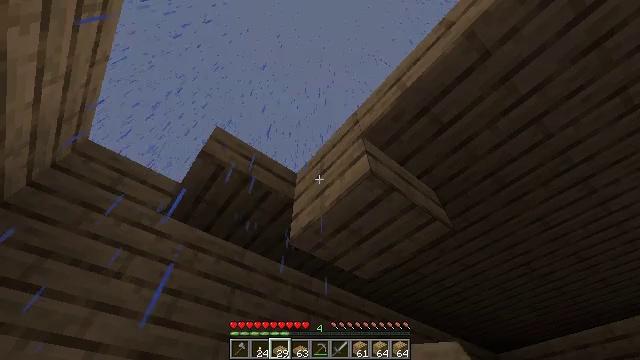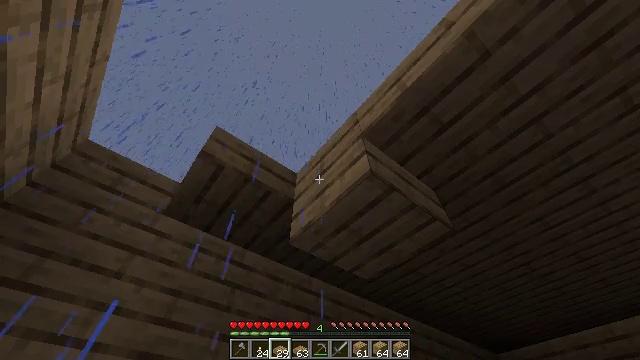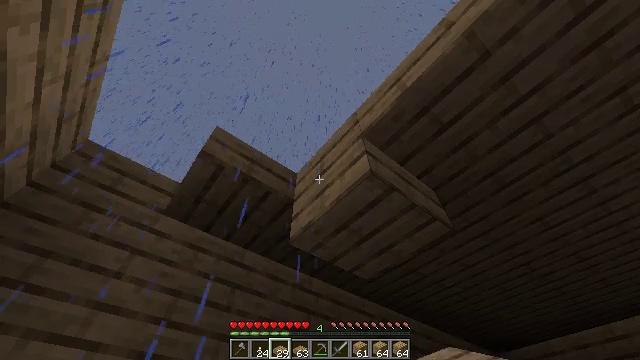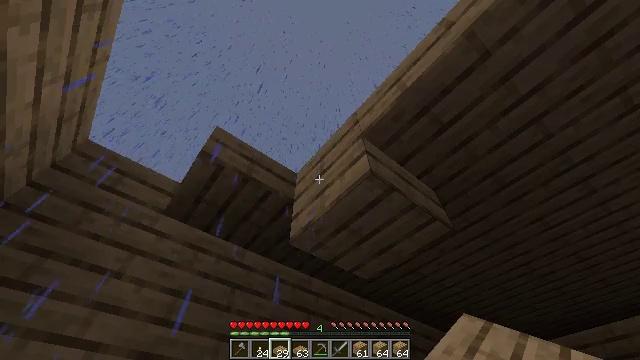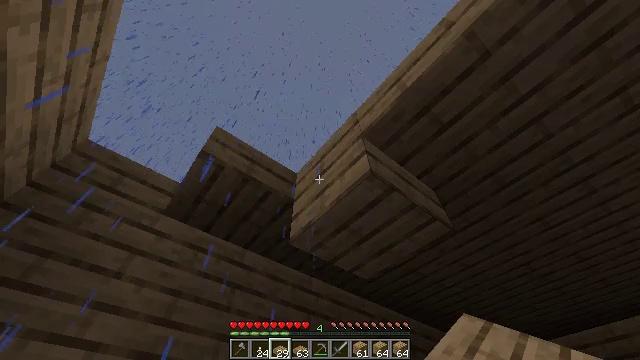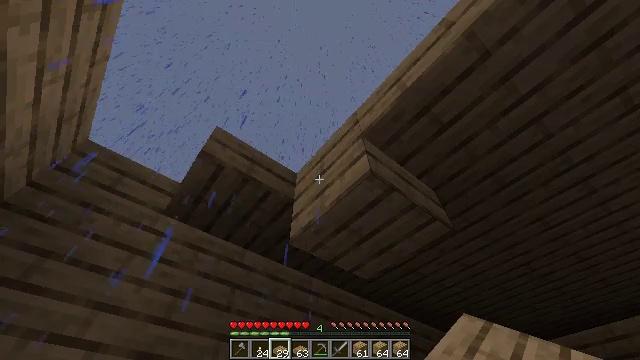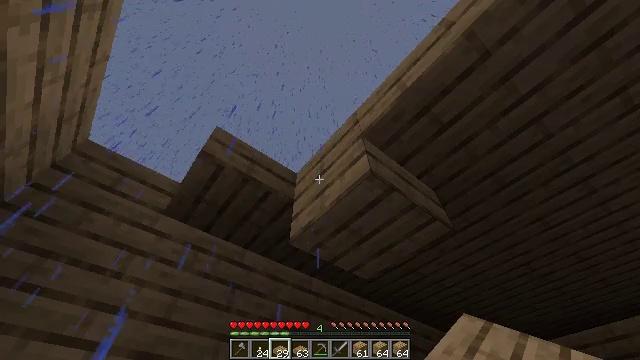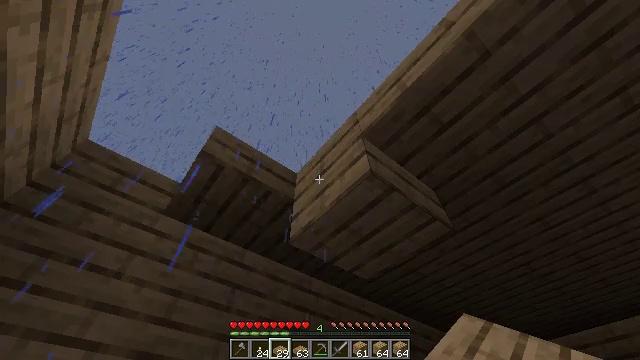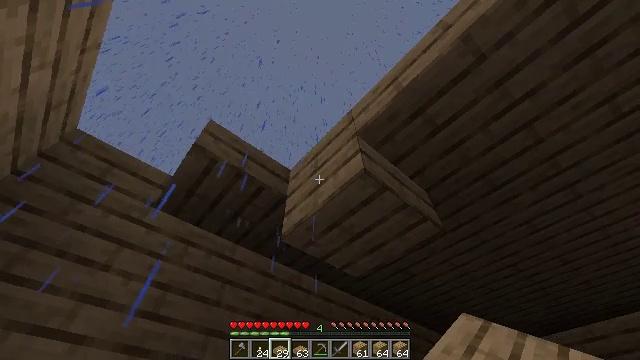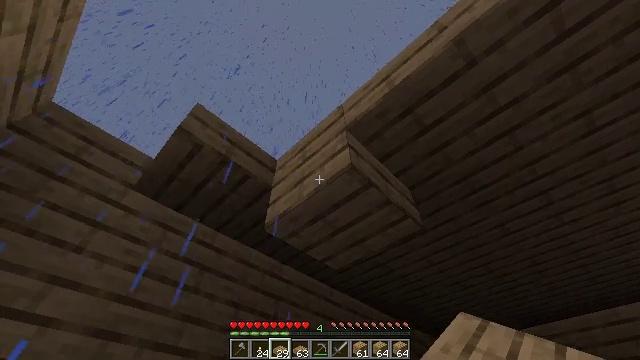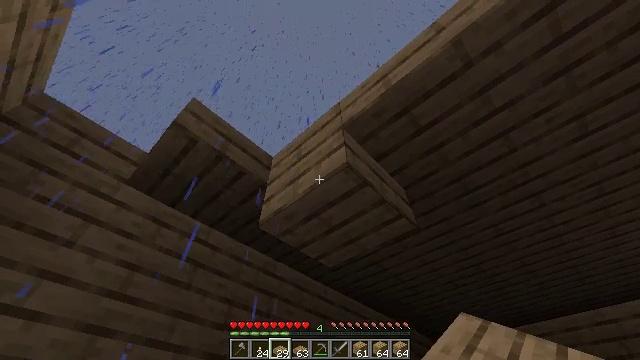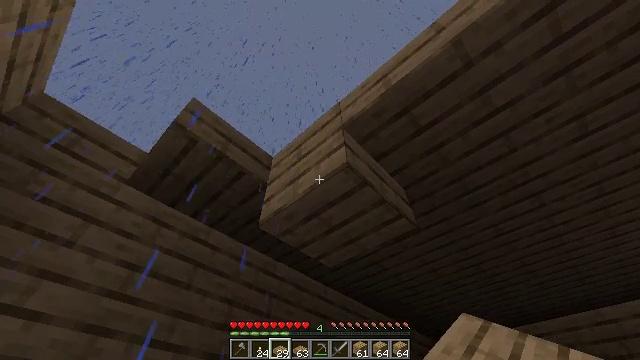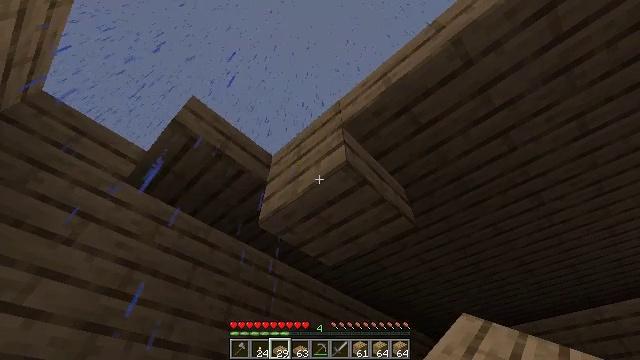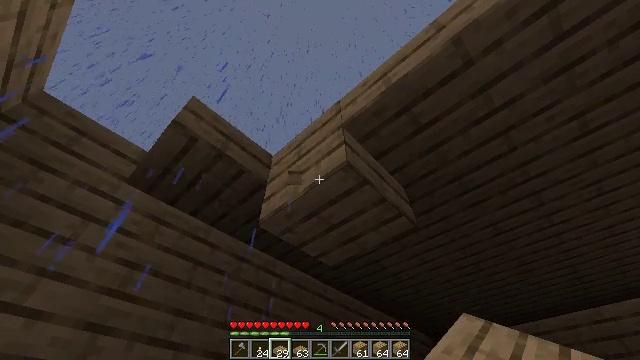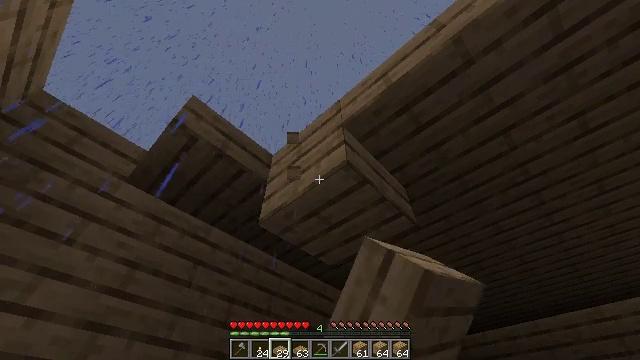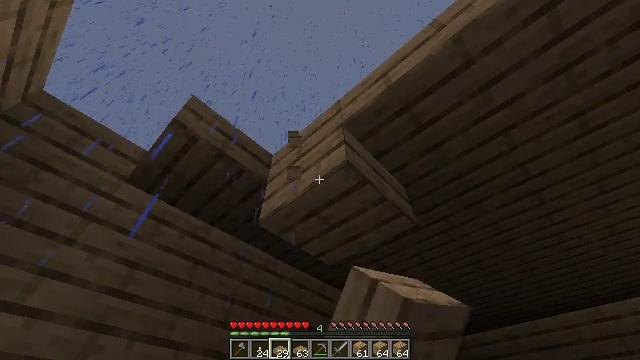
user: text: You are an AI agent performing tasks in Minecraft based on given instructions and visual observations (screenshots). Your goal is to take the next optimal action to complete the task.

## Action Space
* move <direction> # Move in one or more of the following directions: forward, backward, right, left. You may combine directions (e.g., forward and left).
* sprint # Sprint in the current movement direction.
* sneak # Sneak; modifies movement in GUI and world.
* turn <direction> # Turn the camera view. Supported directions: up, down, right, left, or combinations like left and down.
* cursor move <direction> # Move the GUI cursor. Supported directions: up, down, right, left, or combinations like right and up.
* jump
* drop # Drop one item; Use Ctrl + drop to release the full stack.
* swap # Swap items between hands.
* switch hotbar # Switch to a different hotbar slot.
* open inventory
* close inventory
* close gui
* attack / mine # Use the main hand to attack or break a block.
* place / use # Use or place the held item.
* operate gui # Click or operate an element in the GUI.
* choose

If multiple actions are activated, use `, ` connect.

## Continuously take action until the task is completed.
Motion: motion action
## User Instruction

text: Break the oak slab to get it back.
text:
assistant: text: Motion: no_op
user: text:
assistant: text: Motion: no_op
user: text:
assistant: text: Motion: no_op
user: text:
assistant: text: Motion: no_op
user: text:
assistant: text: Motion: no_op
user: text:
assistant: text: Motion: no_op
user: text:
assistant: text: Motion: no_op
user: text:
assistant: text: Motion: turn right
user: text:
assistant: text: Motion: turn right and down
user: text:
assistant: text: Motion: turn right
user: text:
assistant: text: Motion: no_op
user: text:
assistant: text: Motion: no_op
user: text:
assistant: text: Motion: attack / mine
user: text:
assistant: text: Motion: attack / mine
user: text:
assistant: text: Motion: attack / mine
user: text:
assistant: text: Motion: attack / mine
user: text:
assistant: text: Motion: attack / mine
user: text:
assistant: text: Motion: attack / mine
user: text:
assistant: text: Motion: attack / mine
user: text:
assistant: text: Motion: attack / mine
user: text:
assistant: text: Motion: attack / mine
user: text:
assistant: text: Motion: attack / mine
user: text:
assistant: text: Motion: attack / mine
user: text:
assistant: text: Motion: attack / mine
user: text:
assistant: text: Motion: attack / mine
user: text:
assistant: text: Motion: attack / mine
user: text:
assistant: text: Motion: attack / mine
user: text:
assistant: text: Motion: attack / mine
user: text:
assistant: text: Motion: attack / mine
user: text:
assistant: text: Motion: attack / mine